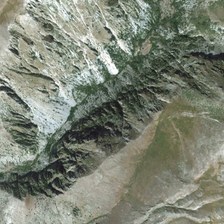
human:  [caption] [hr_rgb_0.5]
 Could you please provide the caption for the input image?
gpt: the mountains here are wrinkled while there is a plain aside .

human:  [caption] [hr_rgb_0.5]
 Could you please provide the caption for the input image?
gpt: some white snow is in one side of a mountain .

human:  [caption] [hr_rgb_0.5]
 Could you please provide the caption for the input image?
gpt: some white snow is in one side of a mountain .

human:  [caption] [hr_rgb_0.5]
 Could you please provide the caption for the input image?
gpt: the mountains here are wrinkled while there is a plain aside .

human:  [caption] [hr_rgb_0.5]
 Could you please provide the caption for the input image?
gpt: some white snow is in one side of a mountain .